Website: apple
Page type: payment
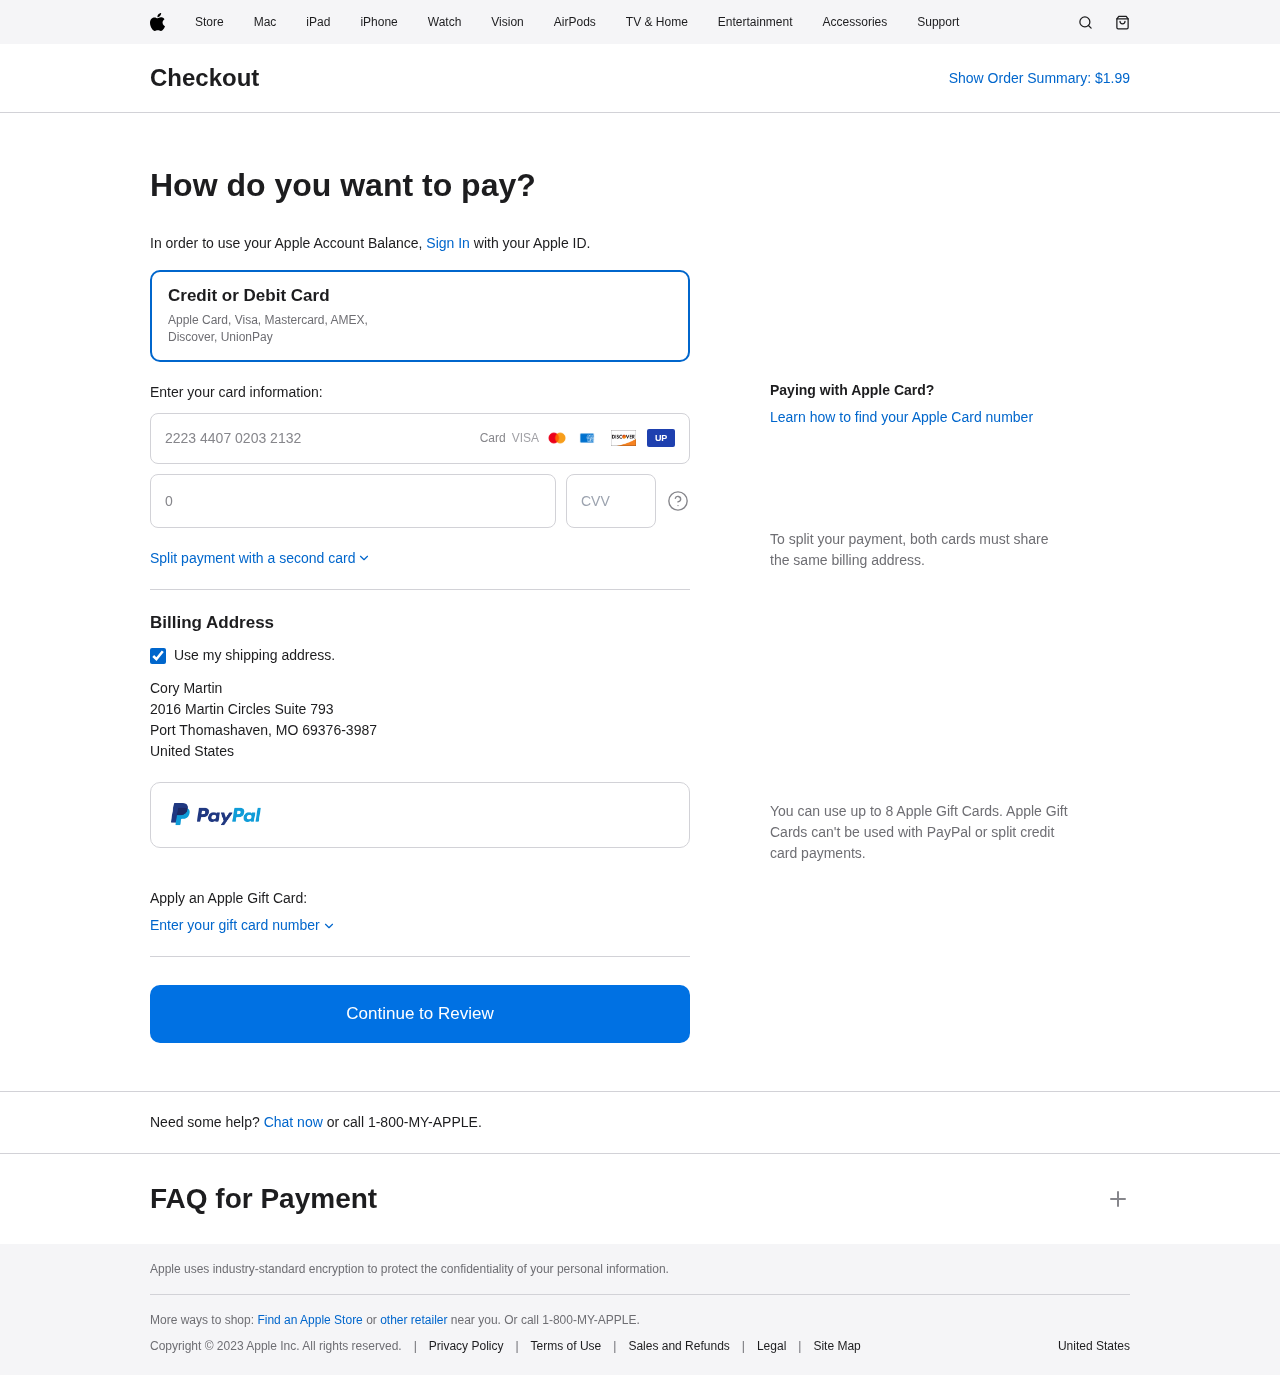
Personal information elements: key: PII_CARD_CVV
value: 596
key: PII_CARD_EXPIRY
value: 04/27
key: PII_CARD_NUMBER
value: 2223 4407 0203 2132
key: PII_COUNTRY
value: United States
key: PII_FULLNAME
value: Cory Martin
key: PII_STREET
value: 2016 Martin Circles Suite 793
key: PII_CITY_STATE_ZIP
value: Port Thomashaven, MO 69376-3987
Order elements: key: ORDER_TOTAL
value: $1.99